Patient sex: M
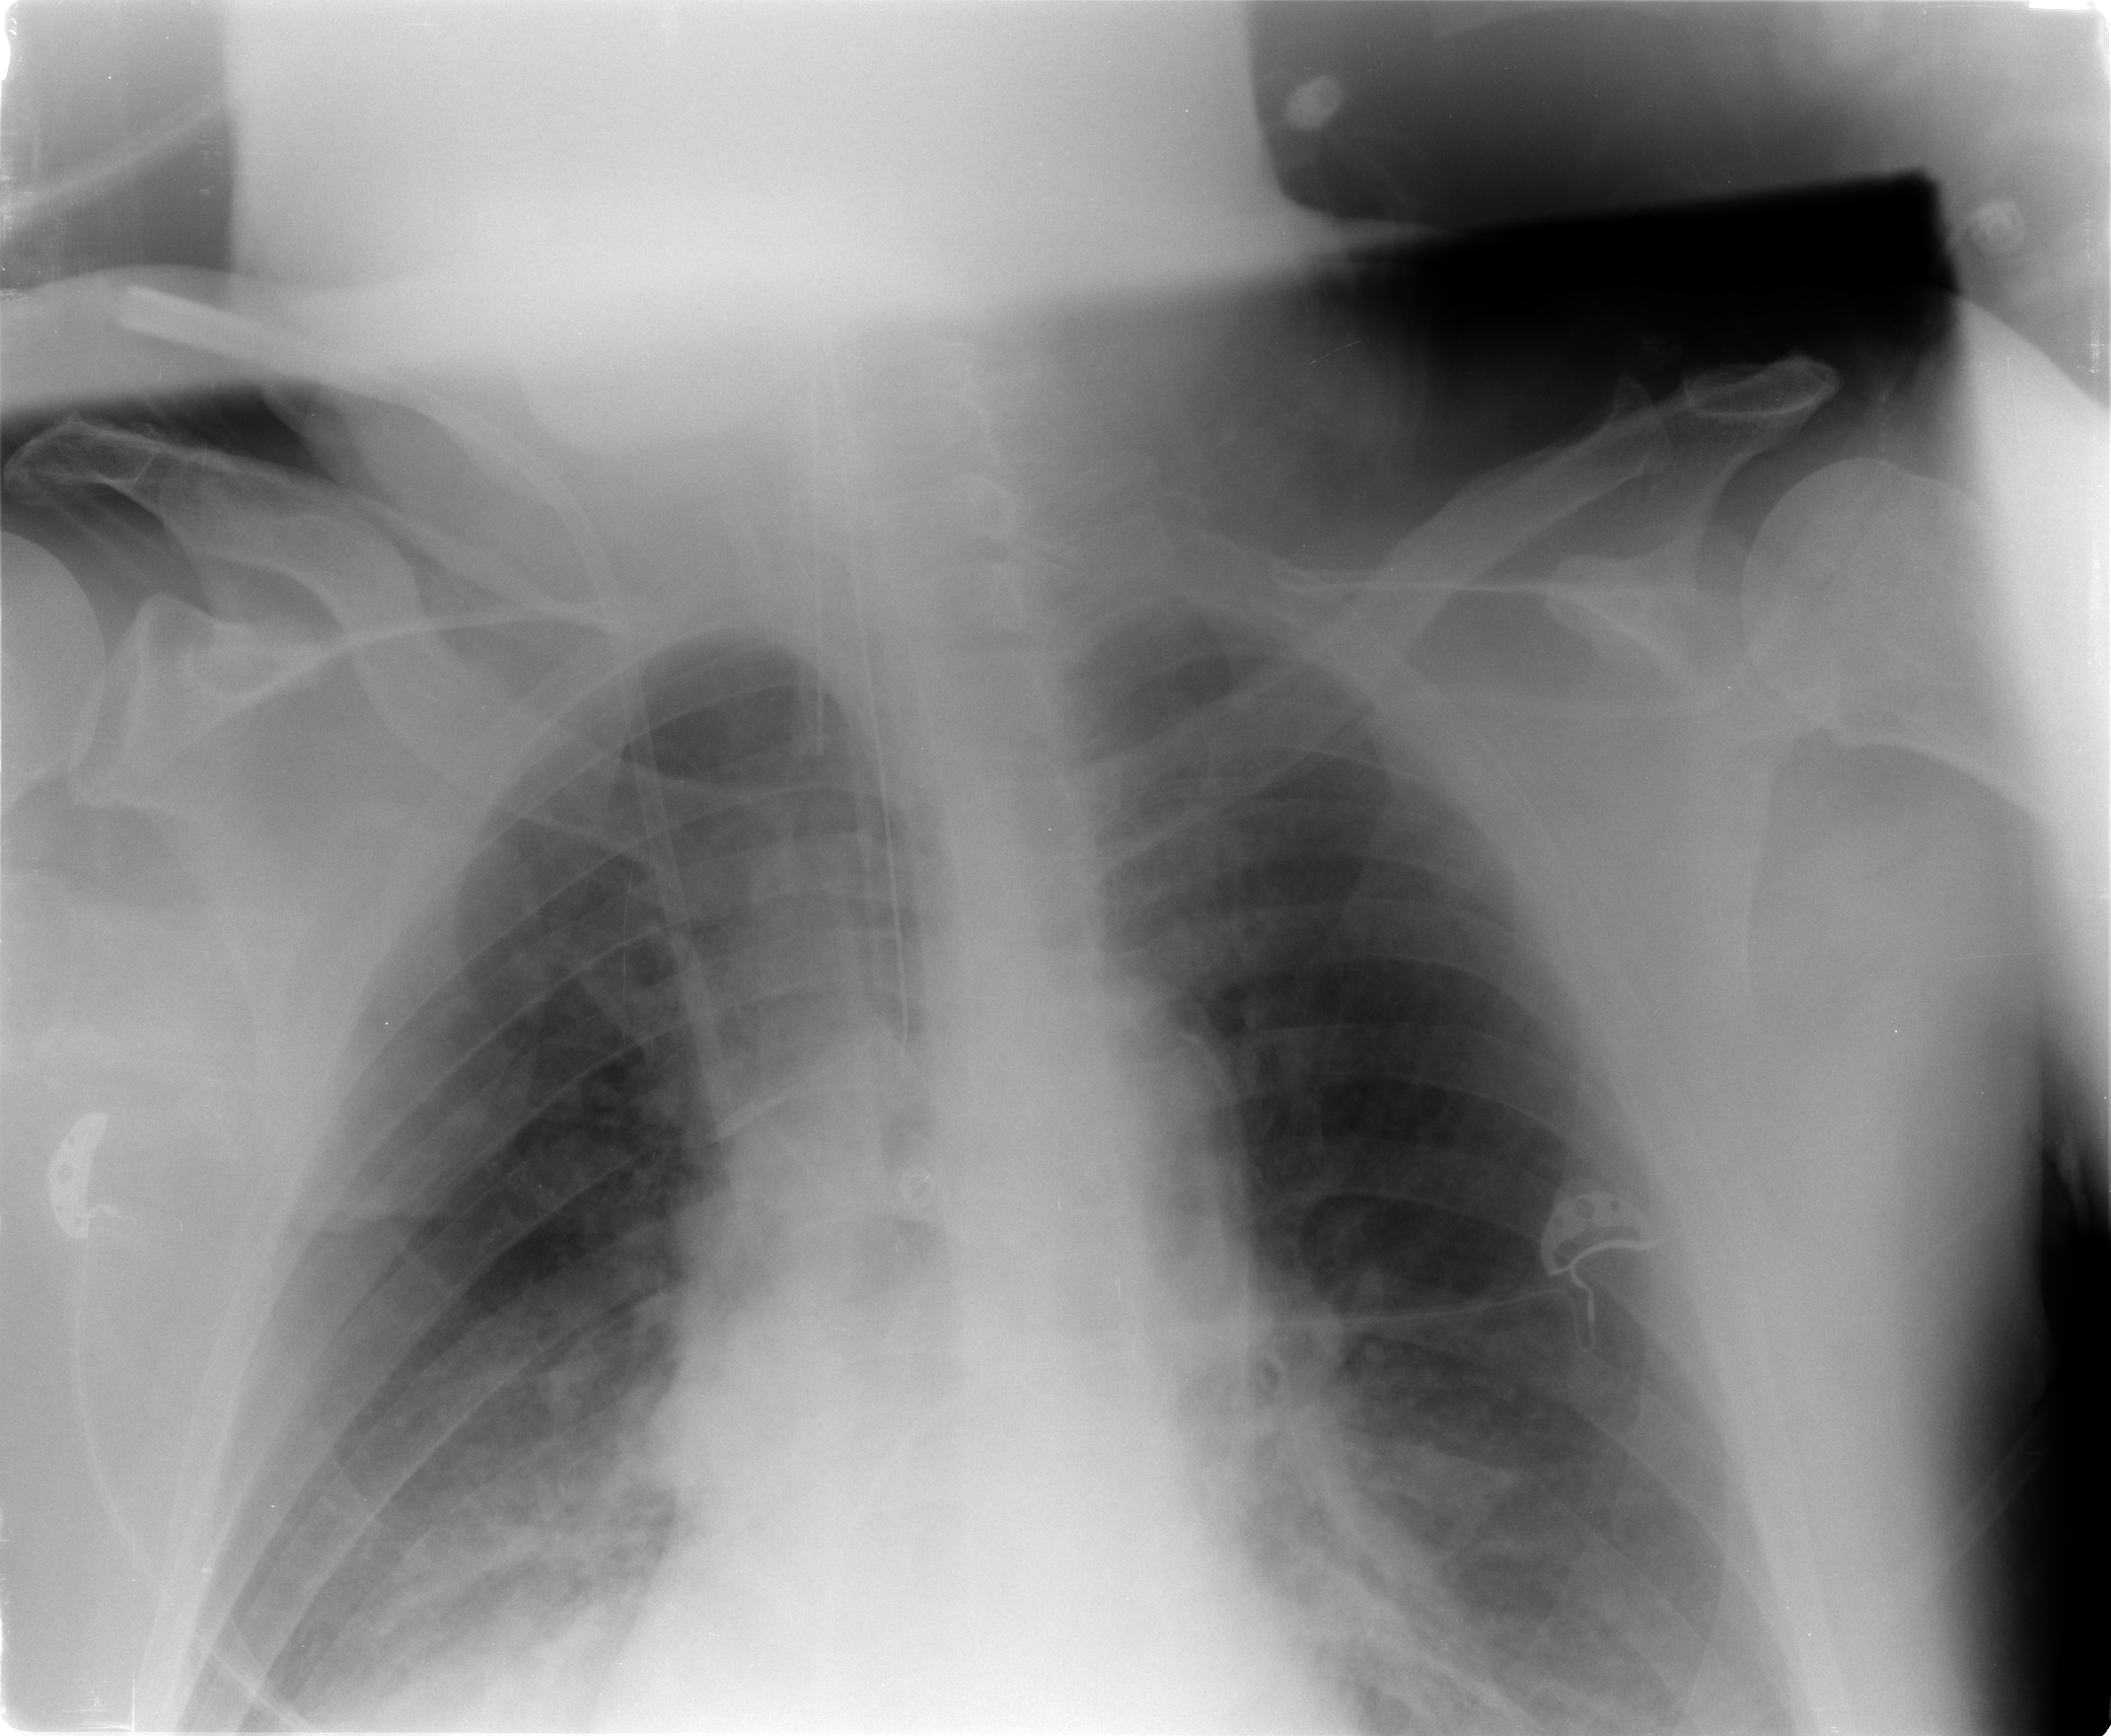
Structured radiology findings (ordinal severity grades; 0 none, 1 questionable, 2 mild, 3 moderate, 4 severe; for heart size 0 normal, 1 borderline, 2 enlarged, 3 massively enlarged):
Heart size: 0
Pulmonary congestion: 2
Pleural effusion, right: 2
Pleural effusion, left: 0
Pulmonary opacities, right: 2
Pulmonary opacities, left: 2
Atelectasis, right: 2
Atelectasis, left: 1